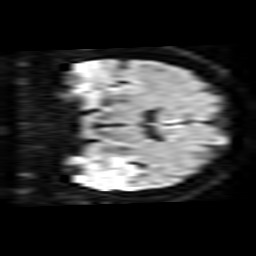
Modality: TRACE
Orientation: coronal
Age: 52
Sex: male
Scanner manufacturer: philips
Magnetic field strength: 1.5 T
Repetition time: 5.156 s
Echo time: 0.07764 s